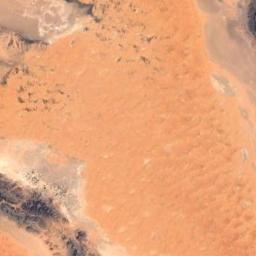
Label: desert